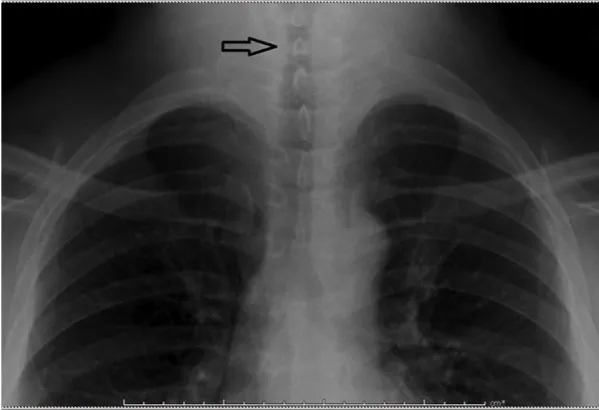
Chest x-ray shows the ovalization of the tracheal lumen (arrow).
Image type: radiology (x_ray)